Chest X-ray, AP view. Patient: 58 years old, sex F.
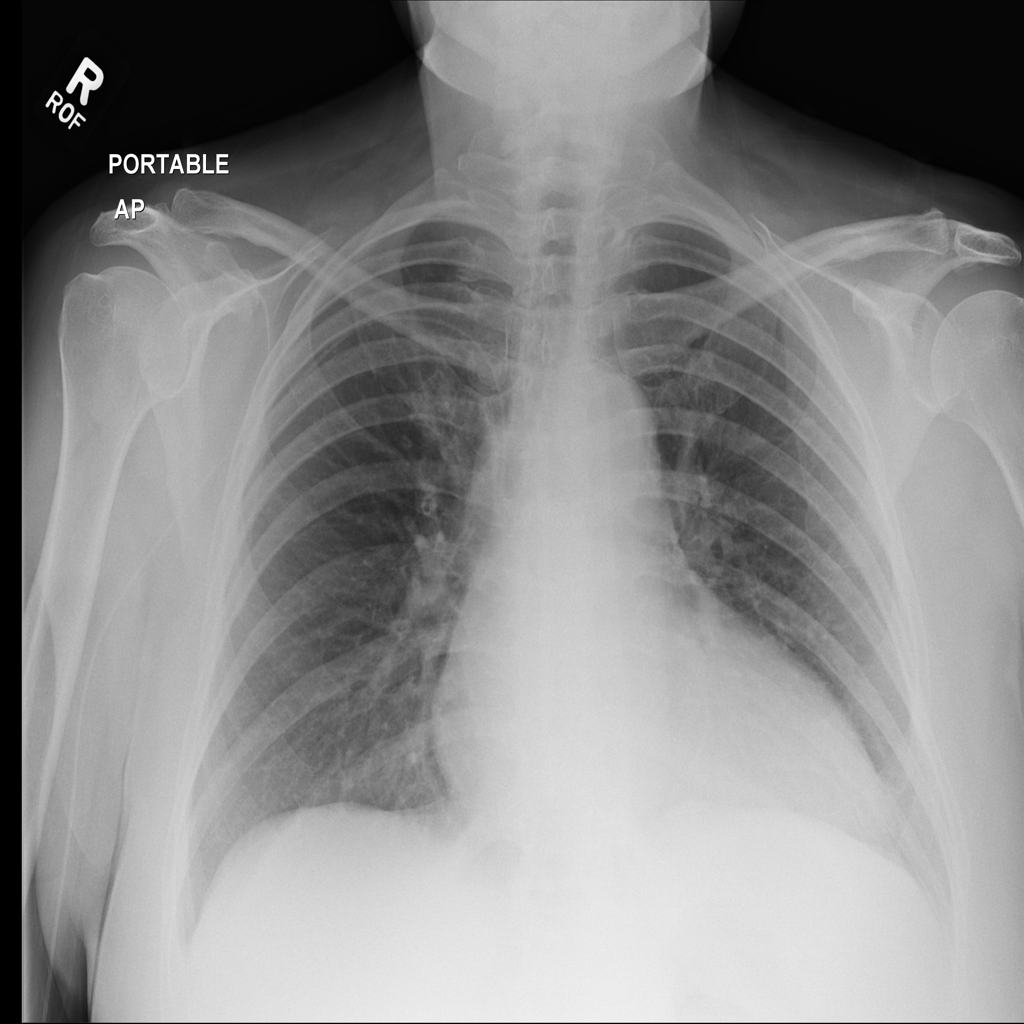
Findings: Cardiomegaly, Effusion